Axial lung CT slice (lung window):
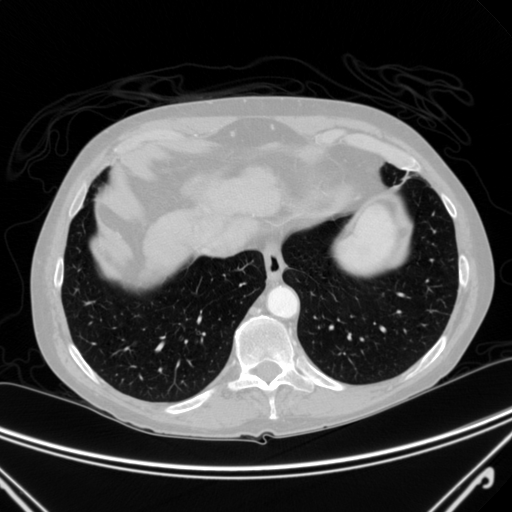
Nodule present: no